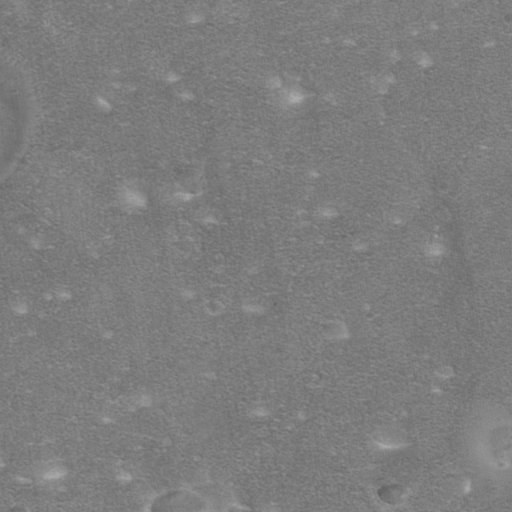
Objects detected: cone, cone